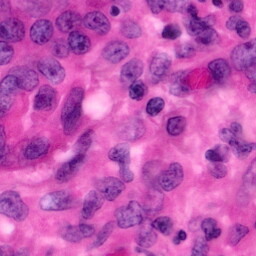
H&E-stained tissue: Pancreatic